Question: I want to implement a blue background around a couple of words to group them together -- looks just like the email address in the default iPhone email client. (see attachment).
Does anybody know how to do that?!

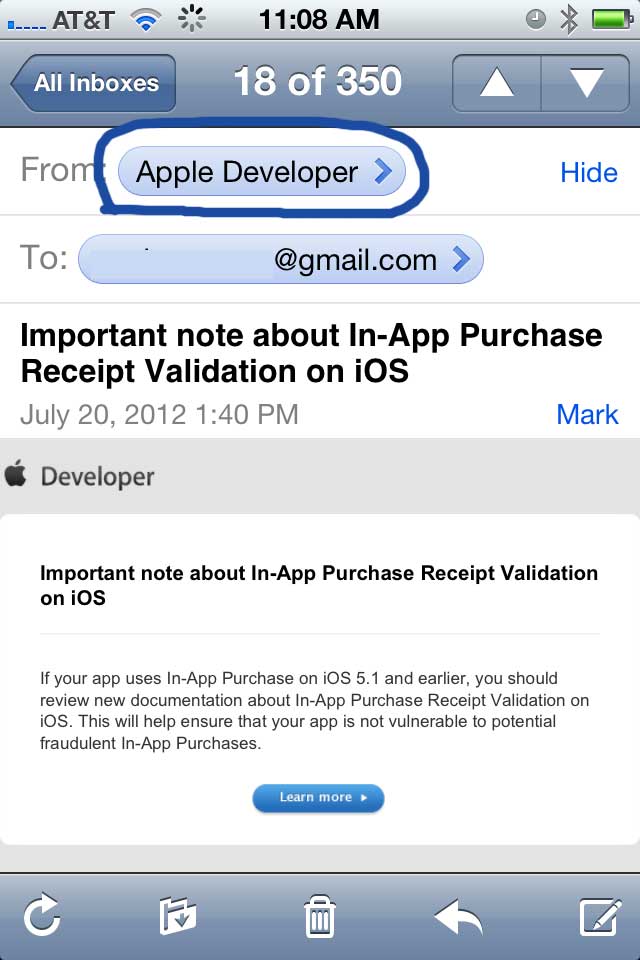
Answer: You can try the <URL> it looks very cool.